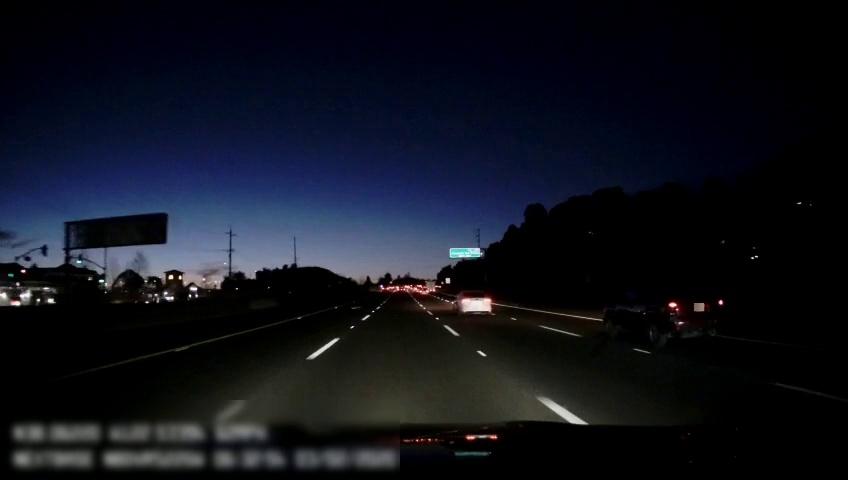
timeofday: Night
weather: Other
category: Drivable Space
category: Vehicles | SUV
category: Vehicles | Car
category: Vehicles | Other LV
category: Lanes | Alternate Lane
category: Lanes | Current Lane
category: Lanes | Current Lane
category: Lanes | Alternate Lane
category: Lanes | Alternate Lane
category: Traffic | Signs
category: Traffic | Lights
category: Traffic | Lights
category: Traffic | Lights
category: Traffic | Lights
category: Traffic | Lights